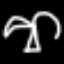
Label: palm tree